Question: I have created an Xcode Bot that integrates on each commit.
In the "Run Script" Trigger I would like to update the current GitHub commit with the integration status of Tests that were run. Pretty standard CI stuff.

I'll then be running a script like the below:
'''
curl -i -X POST -H "Content-type: application/json"
-H 'Authorization: token TOKEN_HERE' -d
'{
"state": "success",
"target_url": "https://example.com/build/status",
"description": "The build succeeded!",
"context": "continuous-integration/jenkins"
}'
https://api.github.com/repos/ORGANIZATION_HERE/REPO_HERE/statuses/SHA_HERE
'''
It looks like I'll be able to get the 'success' or 'failure' states from the Xcode Bot Environment variables:
<URL>
However, the SHA of the current commit is not listed. How am I able to get the SHA of the commit used for the Integration at this point, to be used in the GitHub Status API request?
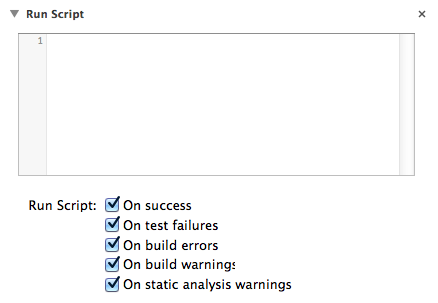
Answer: 'XCS_OUTPUT_DIR' has a file called 'sourceControl.log'. This file has logs like the following:
'''
"DVTSourceControlLocationRevisionKey" : "3787c0d9e5107861a8b8d4c7300b2d414ad41dbb",
'''
You can parse that log to find the SHA.
Perhaps more practically, <URL> can pull the SHA:
'''
PATH=/Library/Frameworks/Python.framework/Versions/3.4/bin:$PATH
SHA='cavejohnson getSha'
'''
Or it can just go ahead and set the GitHub status as a one-liner:
'''
#!/bin/bash
PATH=/Library/Frameworks/Python.framework/Versions/3.4/bin:$PATH
cavejohnson setGithubStatus
'''
Notably, there are more statuses than just success and failure, there are at least 6 that I'm aware of. You can read more about them in my <URL>.